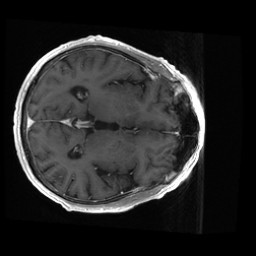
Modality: T1w
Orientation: axial
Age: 70
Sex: male
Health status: ill